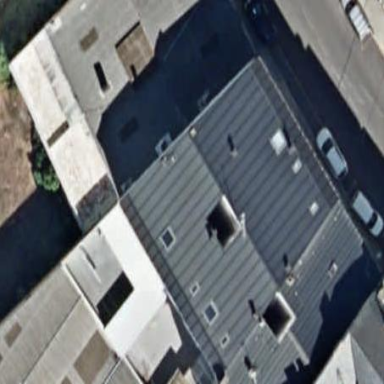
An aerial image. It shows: Warehouse.